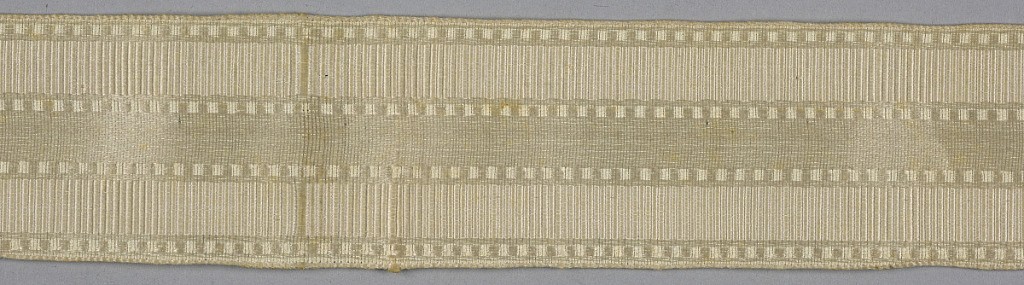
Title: Ribbon
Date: late 19th century
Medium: silk, cotton Technique: plain weave
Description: White ribbon with ornamented stripes.